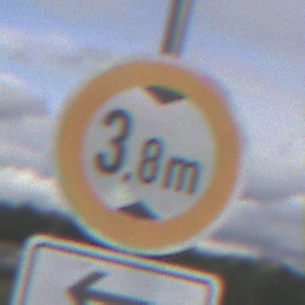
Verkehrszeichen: TatsaechlicheHoehe
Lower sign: RichtungsangabeDurchPfeile2
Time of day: MorningAfternoon
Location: Outdoor (Suburban)
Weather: PartlyCloudy
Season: NotSpecified
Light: Natural